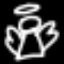
Label: angel